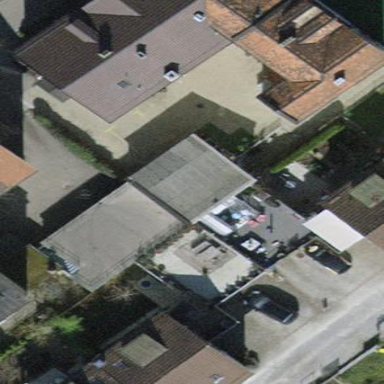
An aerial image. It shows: Group of garages.